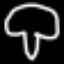
Label: mushroom